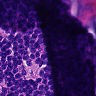
Metastatic tissue present: no